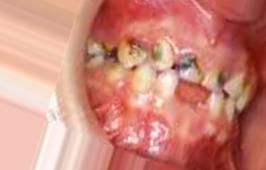
Condition: Caries